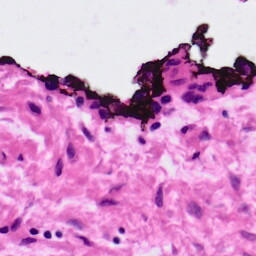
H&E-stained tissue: Ovarian